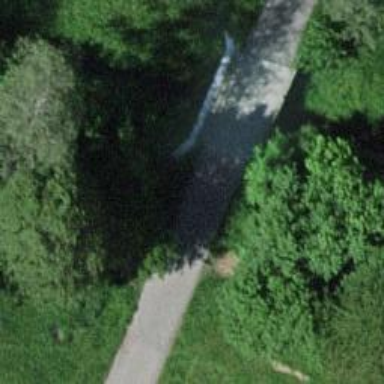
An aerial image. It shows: Paved track running over bridge with grade1 tracktype.